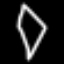
Label: diamond